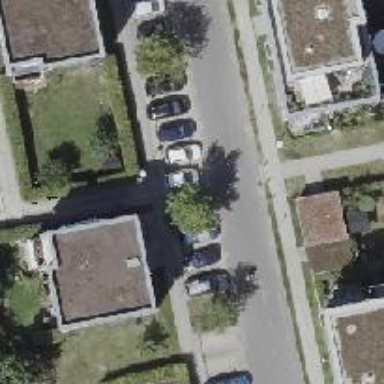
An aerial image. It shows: Living street.